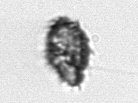
Label: Pseudochattonella_farcimen